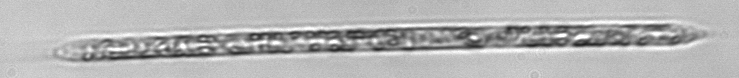
Label: Rhizosolenia